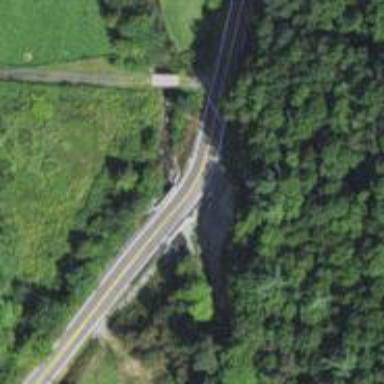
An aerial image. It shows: Tertiary road with bridge.